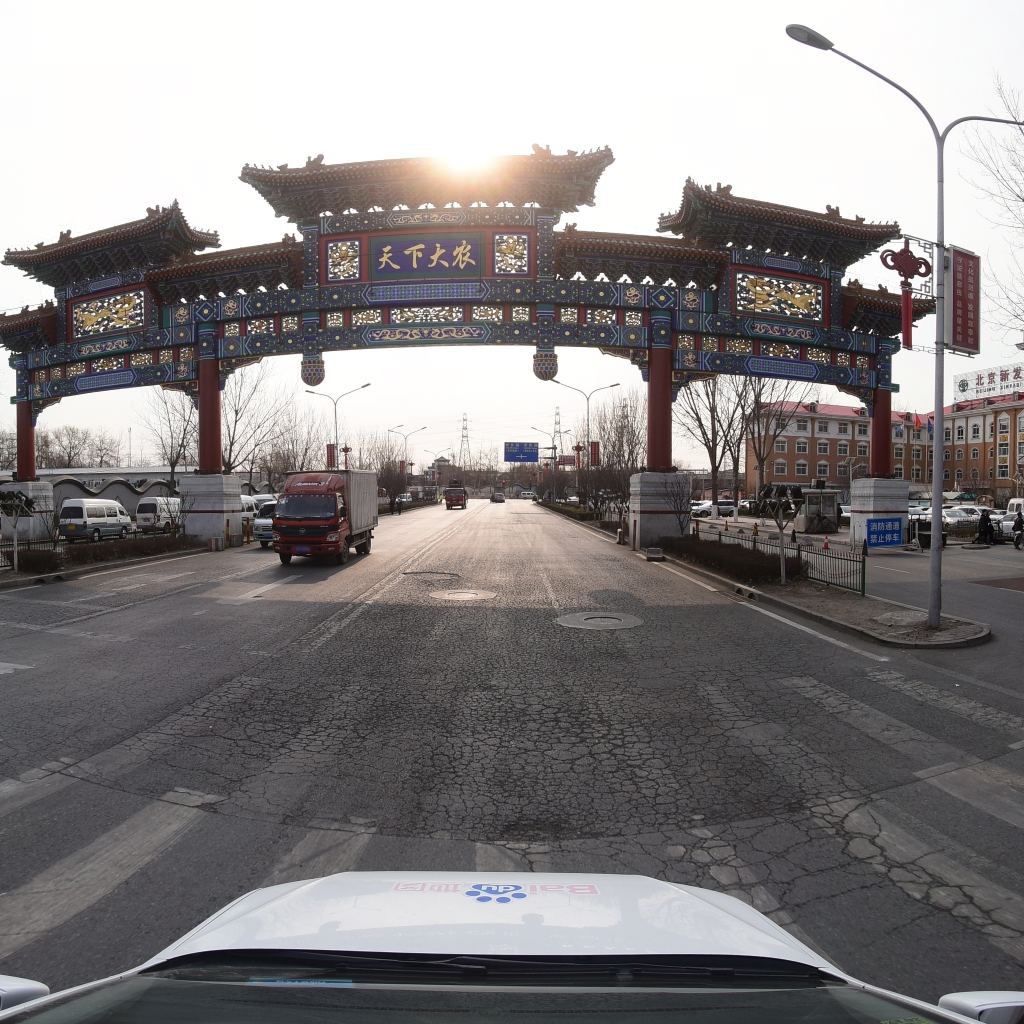
Region: Fengtai
Road damage annotations: alligator crack, pothole, manhole cover, manhole cover, manhole cover